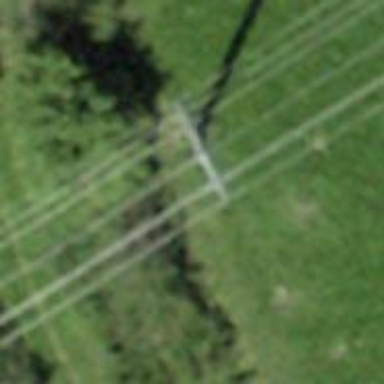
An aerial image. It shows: Power tower.